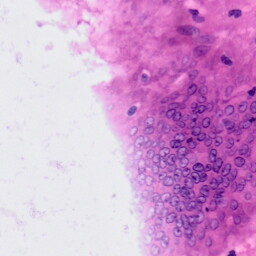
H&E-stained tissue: Colon